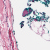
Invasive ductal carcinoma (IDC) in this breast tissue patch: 0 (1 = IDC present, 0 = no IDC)